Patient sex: F
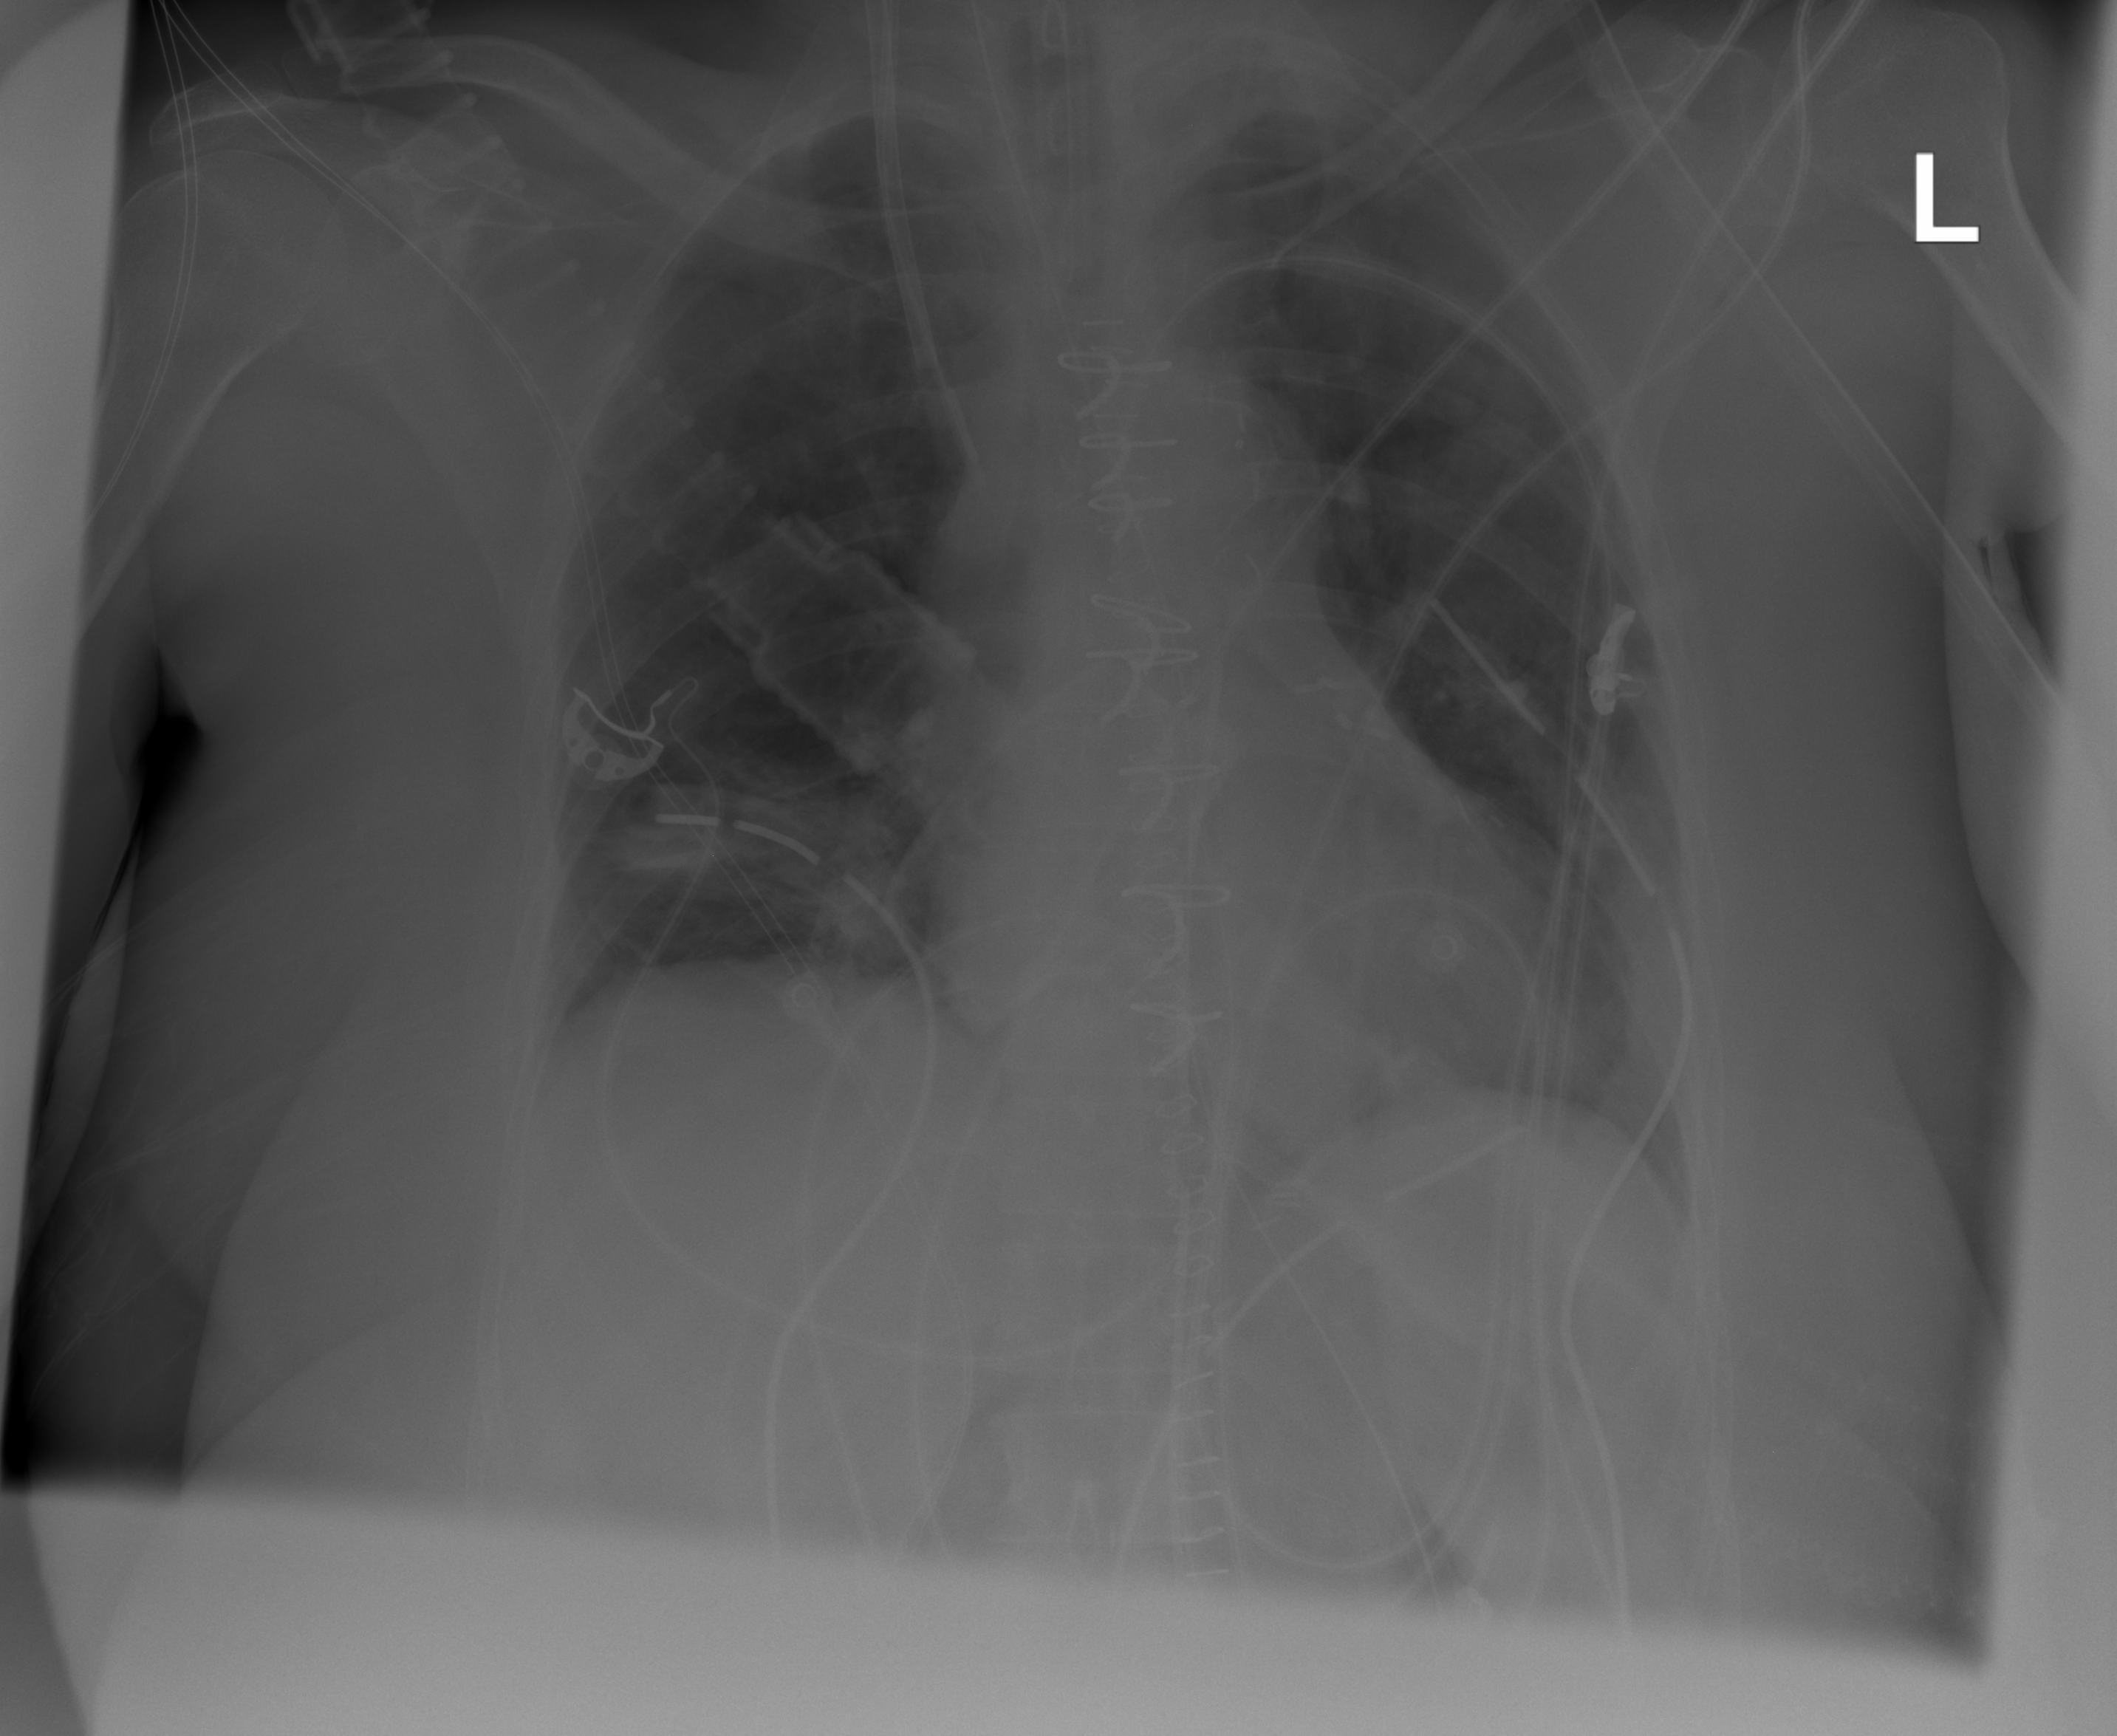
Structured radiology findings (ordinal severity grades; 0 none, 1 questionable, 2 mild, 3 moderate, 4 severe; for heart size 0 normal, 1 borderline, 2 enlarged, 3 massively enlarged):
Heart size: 0
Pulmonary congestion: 0
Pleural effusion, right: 0
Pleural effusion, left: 0
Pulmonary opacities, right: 0
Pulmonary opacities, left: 0
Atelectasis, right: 0
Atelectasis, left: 2